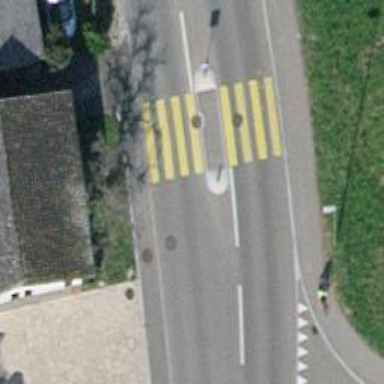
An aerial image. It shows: Marked crossing on footway.